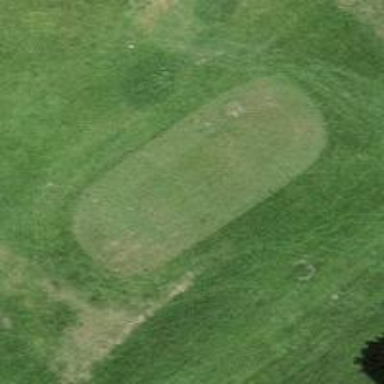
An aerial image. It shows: Golf tee.